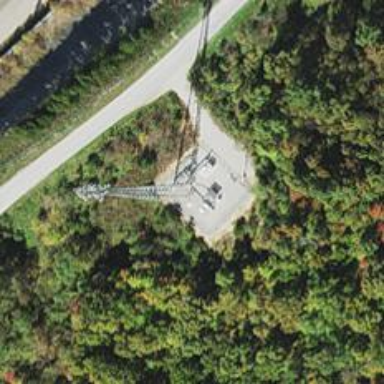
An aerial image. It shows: Mast tower used for communication.